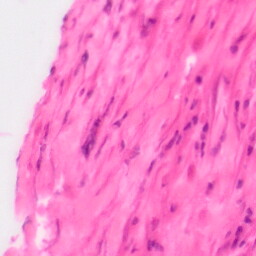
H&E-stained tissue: Colon